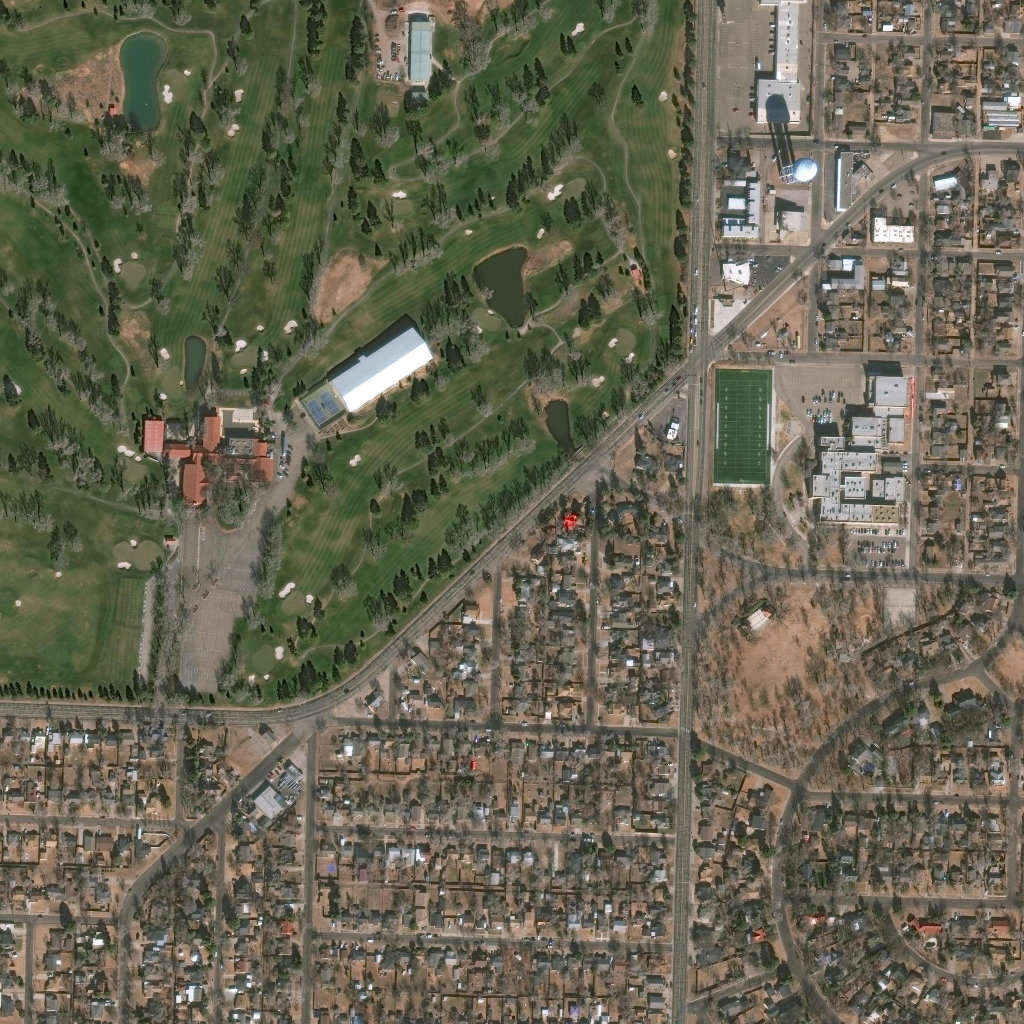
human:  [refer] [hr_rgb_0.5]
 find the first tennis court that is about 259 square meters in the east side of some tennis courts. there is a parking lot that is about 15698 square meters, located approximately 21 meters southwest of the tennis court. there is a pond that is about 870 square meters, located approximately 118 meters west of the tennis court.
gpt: <box>[[31, 38, 33, 40, 0]]</box>